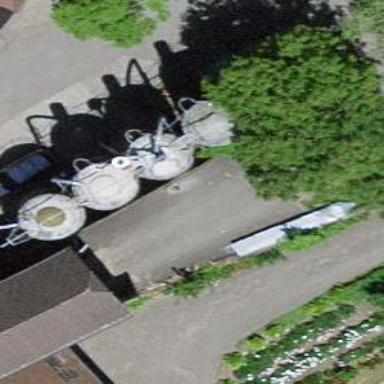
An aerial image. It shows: Silo.